Interaction volume radius: 5 \u00c5
Interaction volume height: 25 \u00c5
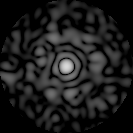
Disorder parameter: 0.8102